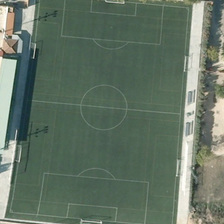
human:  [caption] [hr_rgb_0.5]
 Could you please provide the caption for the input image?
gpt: some trees are near a football field .

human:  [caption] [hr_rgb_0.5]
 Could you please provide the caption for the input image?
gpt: some trees are near a football field .

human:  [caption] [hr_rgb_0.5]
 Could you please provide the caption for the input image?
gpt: some trees are near a football field .

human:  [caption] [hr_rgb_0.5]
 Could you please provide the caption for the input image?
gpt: some trees are near a football field .

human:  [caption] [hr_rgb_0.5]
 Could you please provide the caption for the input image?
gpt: some trees are near a football field .